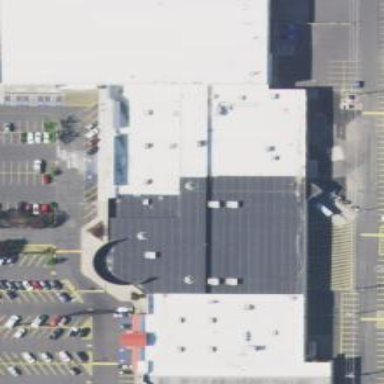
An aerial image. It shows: Retail building.